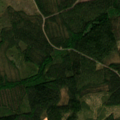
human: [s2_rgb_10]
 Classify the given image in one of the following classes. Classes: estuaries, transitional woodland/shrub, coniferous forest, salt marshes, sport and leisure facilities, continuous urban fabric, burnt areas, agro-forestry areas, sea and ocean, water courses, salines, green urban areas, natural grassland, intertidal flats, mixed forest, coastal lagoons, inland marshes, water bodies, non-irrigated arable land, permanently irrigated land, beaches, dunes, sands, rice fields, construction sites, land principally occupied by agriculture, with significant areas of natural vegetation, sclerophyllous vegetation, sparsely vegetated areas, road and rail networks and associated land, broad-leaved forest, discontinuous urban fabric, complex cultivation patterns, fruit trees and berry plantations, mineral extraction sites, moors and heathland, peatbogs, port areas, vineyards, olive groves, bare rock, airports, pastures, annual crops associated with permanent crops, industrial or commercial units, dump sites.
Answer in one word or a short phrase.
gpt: coniferous forest, mixed forest, transitional woodland/shrub